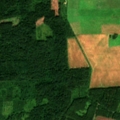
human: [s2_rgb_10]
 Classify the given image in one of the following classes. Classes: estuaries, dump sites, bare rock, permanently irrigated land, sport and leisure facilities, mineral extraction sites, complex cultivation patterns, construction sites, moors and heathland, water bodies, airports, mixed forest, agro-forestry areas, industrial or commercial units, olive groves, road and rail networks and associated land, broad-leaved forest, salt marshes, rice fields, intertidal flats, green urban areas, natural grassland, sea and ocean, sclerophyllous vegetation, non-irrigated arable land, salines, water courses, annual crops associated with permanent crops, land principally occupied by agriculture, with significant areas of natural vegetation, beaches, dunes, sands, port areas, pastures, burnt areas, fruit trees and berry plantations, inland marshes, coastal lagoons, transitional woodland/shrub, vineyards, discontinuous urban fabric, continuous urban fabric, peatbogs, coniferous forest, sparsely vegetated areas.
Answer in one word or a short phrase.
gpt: non-irrigated arable land, coniferous forest, mixed forest, transitional woodland/shrub, peatbogs